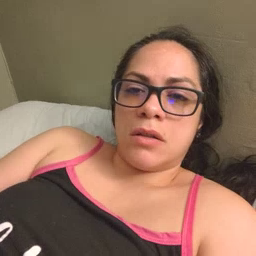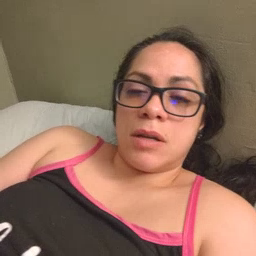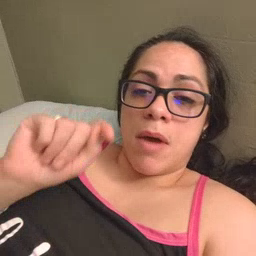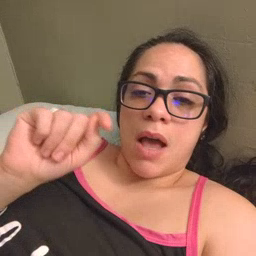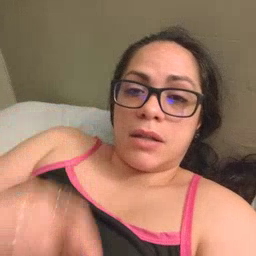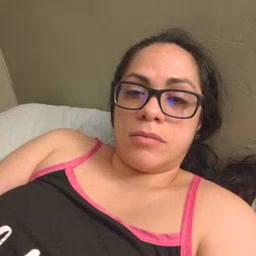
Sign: potty